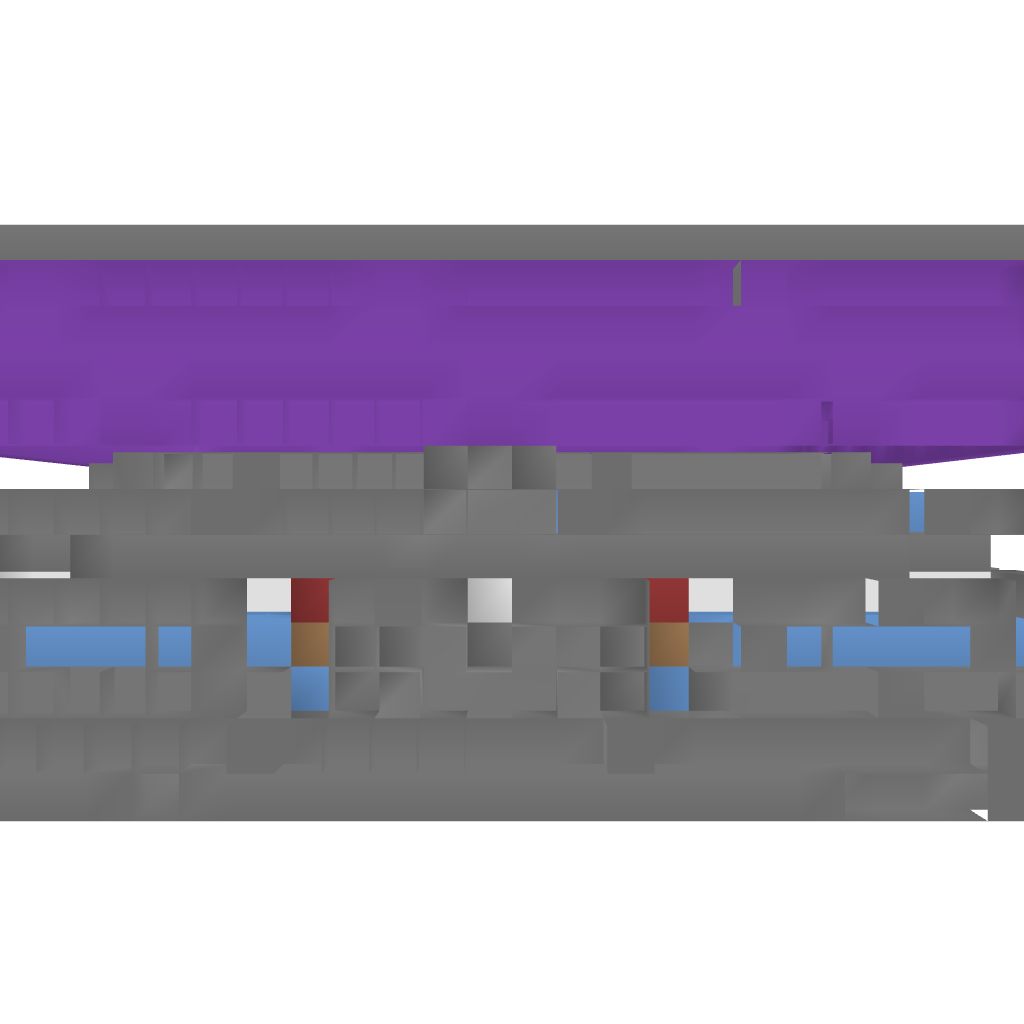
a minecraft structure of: Monster Trap bad low quality